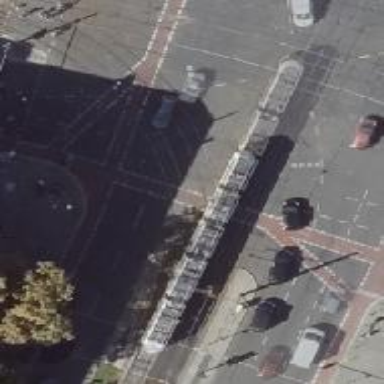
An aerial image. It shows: Tram level crossing on the railway.